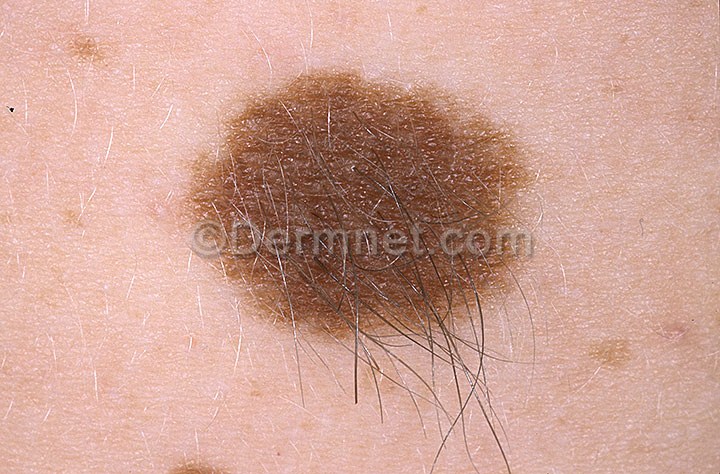
Disease: Melanoma Skin Cancer Nevi and Moles